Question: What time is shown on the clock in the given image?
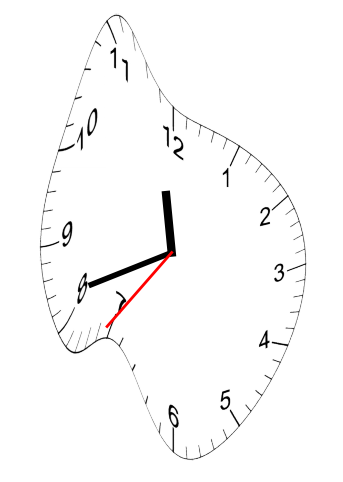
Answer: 11:41:36